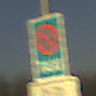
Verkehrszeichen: Taxenstand
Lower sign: ZeitangabenOhneBeschraenkungAufWochentage2
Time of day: SunriseSunset
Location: Outdoor (RoadRail)
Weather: Clear
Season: NotSpecified
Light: Natural